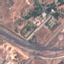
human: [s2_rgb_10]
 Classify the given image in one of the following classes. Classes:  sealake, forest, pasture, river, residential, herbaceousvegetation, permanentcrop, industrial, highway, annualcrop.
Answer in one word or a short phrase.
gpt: Highway